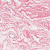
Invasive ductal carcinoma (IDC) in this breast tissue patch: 0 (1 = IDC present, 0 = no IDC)